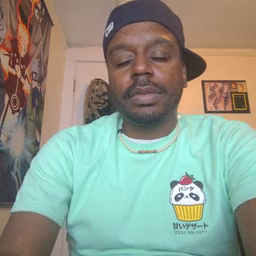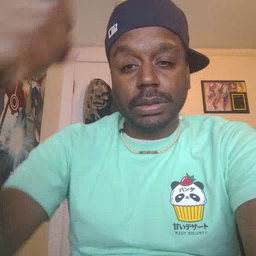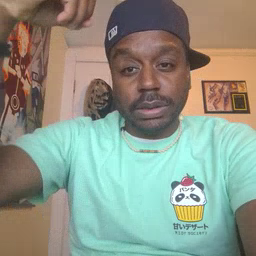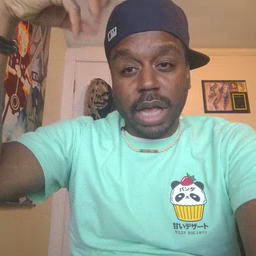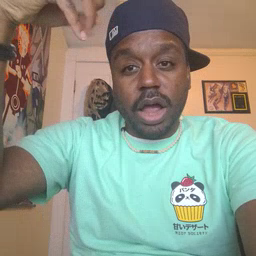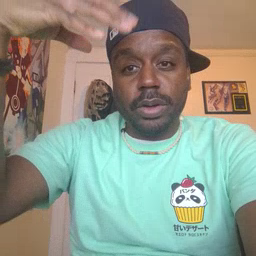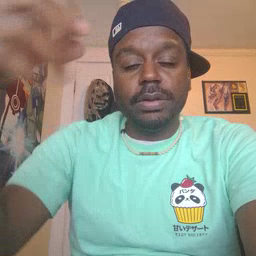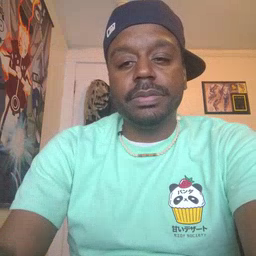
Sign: shower